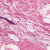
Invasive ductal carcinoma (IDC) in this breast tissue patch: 0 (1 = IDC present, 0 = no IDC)